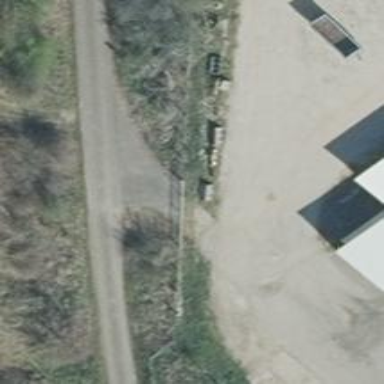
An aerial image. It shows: Asphalt service road.